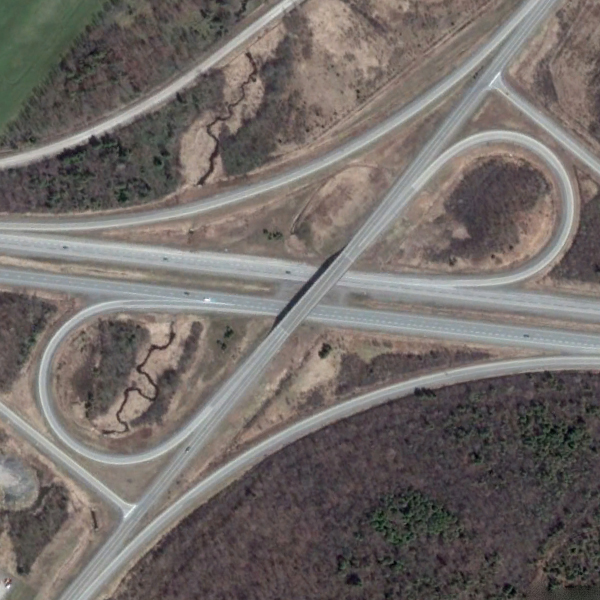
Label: Viaduct